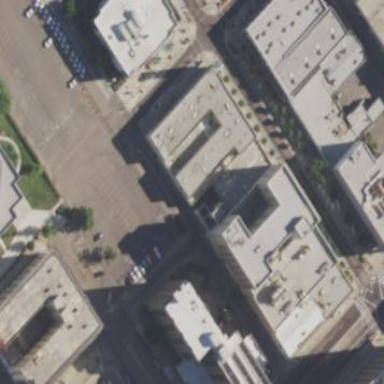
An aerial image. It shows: Commercial building.